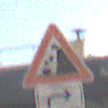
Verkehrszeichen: SteinschlagRechts
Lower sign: RichtungsangabeDurchPfeile5
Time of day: MorningAfternoon
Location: Outdoor (Urban)
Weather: PartlyCloudy
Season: NotSpecified
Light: Natural